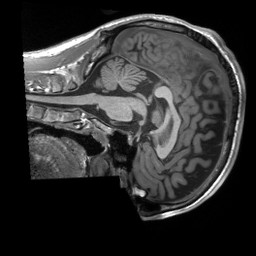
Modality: T1w
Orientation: sagittal
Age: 19
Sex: male
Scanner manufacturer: siemens
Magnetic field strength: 3 T
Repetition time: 2.3 s
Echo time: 0.00232 s